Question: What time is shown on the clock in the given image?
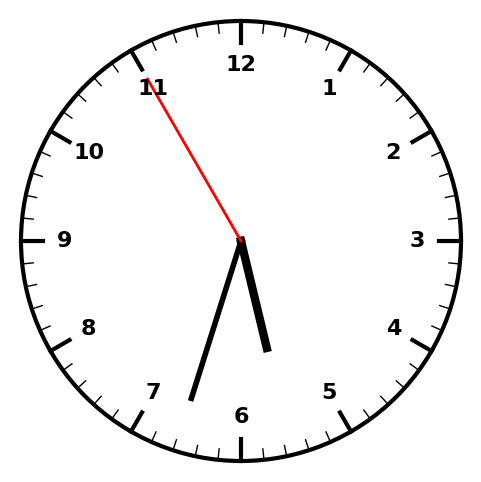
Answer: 05:32:55